Question: Given the following four-coloring problem graph, where part of the region has been pre-colored, how many coloring combinations are there for the remaining region?
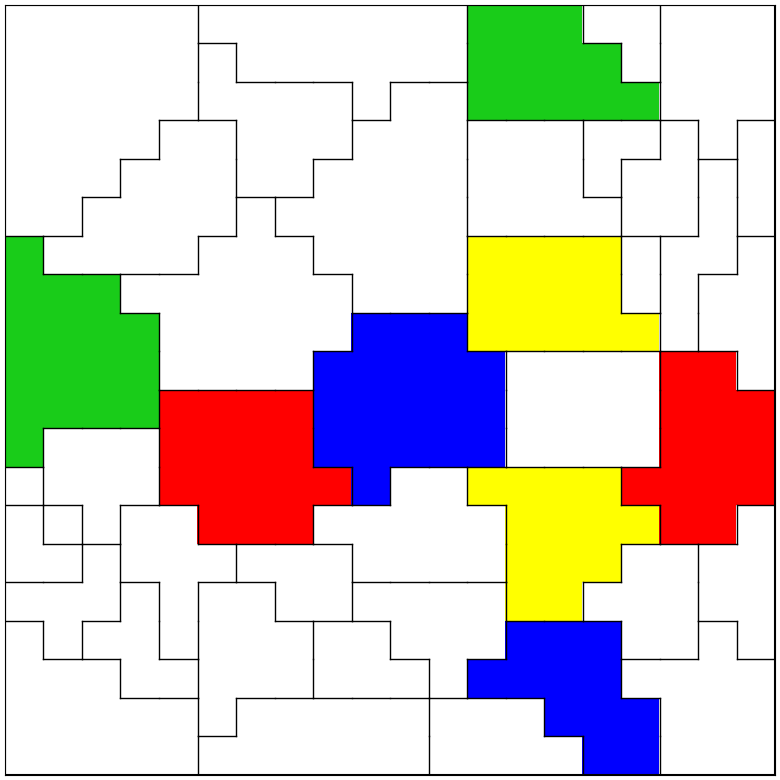
Answer: 901890